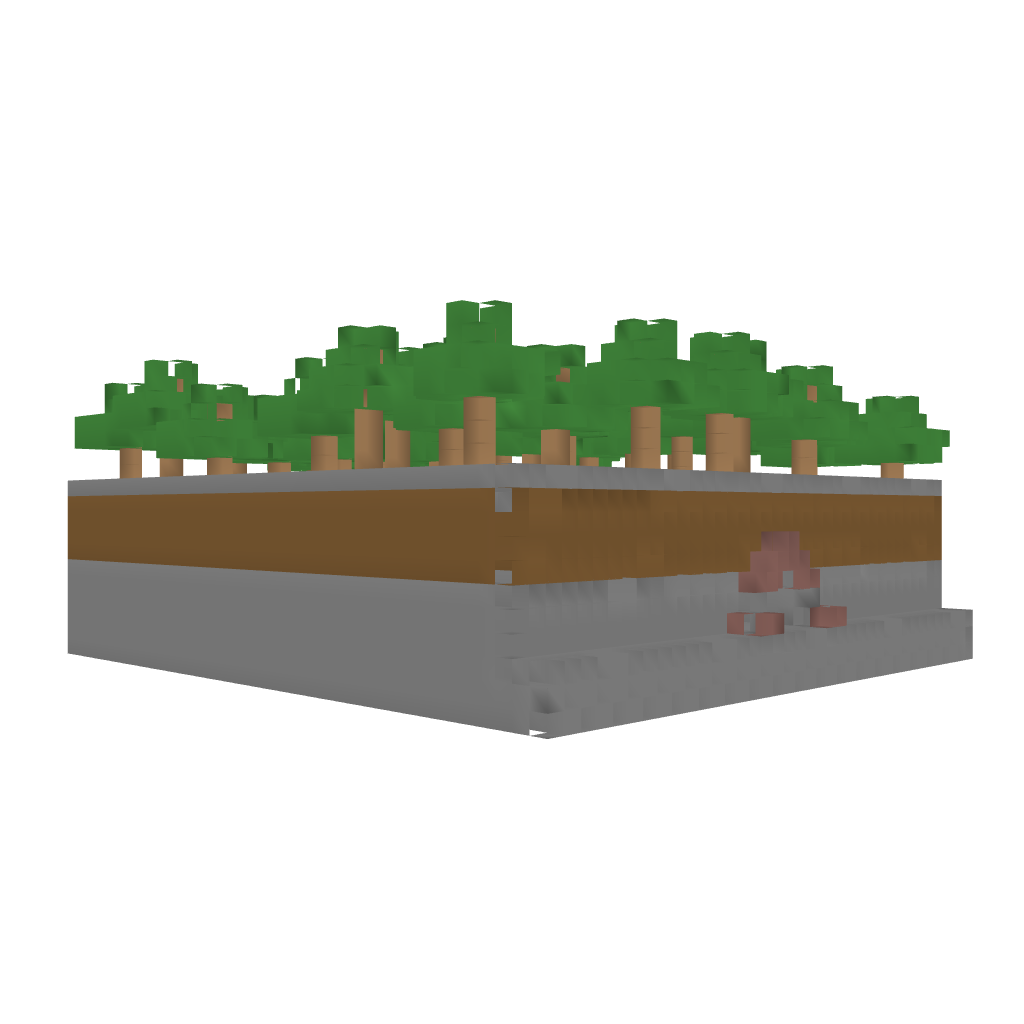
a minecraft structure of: Secret Base entrance bad low quality a lot of earth